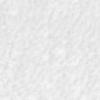
Label: no_change